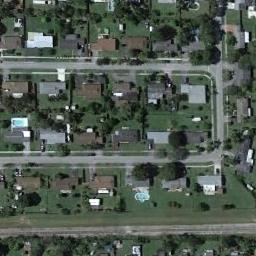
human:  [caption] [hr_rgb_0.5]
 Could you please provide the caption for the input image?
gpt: The medium residential is on the grass next to some trees and road .

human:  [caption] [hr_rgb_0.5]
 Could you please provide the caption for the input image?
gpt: There are many buildings in medium residential area .

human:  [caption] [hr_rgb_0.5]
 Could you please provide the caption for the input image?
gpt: The medium residential area has some neatly arranged houses and trees on the grass and some roads go through the medium residential area .

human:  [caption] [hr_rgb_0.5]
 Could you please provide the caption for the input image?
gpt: Medium - sized residential areas are surrounded by trees .

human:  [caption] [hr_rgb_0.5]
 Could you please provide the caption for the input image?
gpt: There are many buildings on green lawns on the medium residential area .